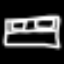
Label: bed